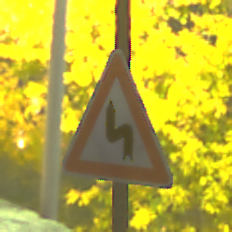
Verkehrszeichen: DoppelkurveZunaechstLinks
Umgebung: Outdoor, Urban
Tageszeit: Night
Wetter: PartlyCloudy
Licht: Artificial
Jahreszeit: NotSpecified
Kontrast: HighContrast